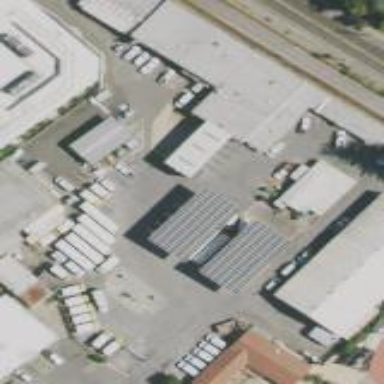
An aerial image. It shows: Parking area with surface in industrial depot.